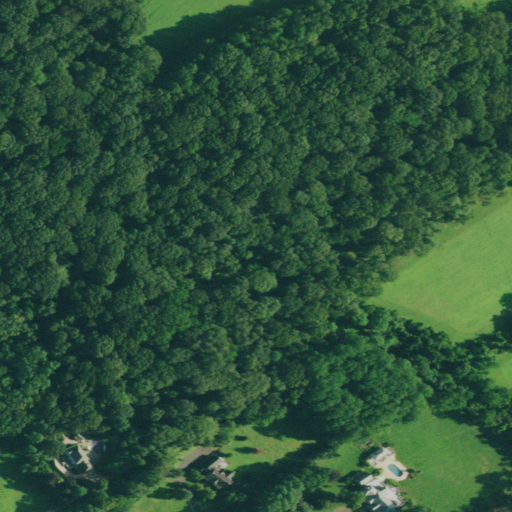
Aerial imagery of mountain in New Jersey named Stone Hill containing deciduous forest, pasture, cultivated crops, mixed forest, open development, low intensity development, and medium intensity development